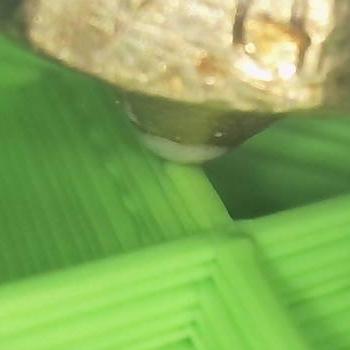
Flow rate: 149%